Question: I'm wondering if it's possible to make a container inside another element expand to its parent height without using JavaScript.
Here's a simple example to demonstrate what I mean:
HTML:
'''
<div id="left">Left</div>
<div id="middle">
middle
<div id="container">This should fill up the rest of the #middle div</div>
</div>
<div id="right">Left<br><br><br><br><br><br>This one is longer than the #middle</div>
'''
CSS:
'''
#left, #middle, #right {
display: table-cell;
background: #eee;
border: #ccc 1px solid;
}
#container { background: red; }
'''
<URL>

I didn't find a solution. Any ideas?
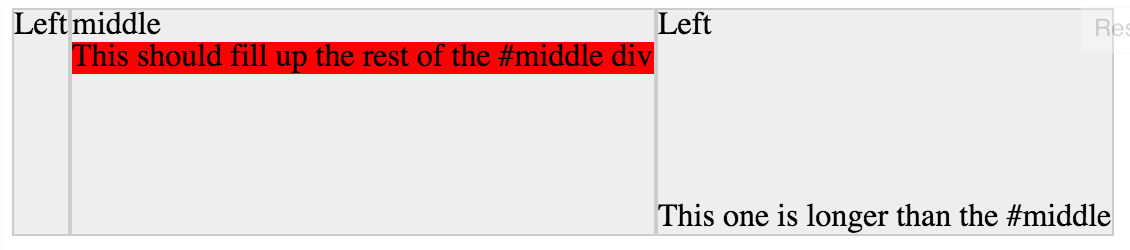
Answer: Simply substitute the 'display:table-cell;' with an outer flexbox, that allows the middle column to be a vertical flexbox, which in turn supports the auto-growing you want to achieve.
'''
body {display: flex;}
#middle {display: flex;flex-direction: column;}
#container {background-color:red;flex-grow:1;}
'''